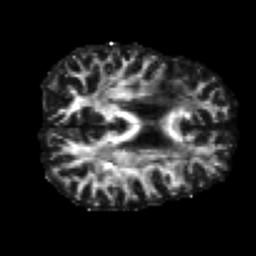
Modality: FA
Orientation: axial
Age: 56
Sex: male
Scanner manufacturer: siemens
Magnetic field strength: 3 T
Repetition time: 7.3 s
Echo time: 0.087 s